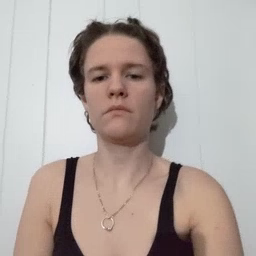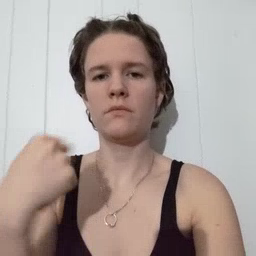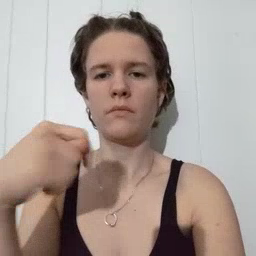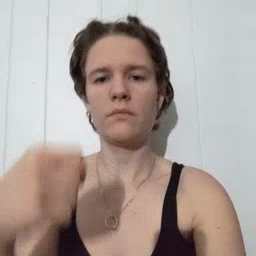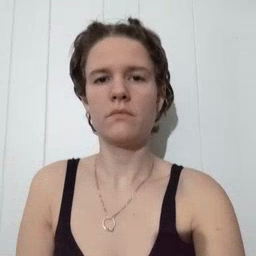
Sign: toy